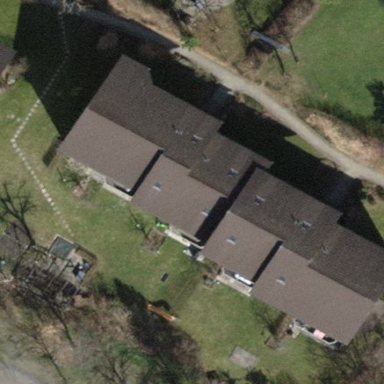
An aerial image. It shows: Pitched roof building.